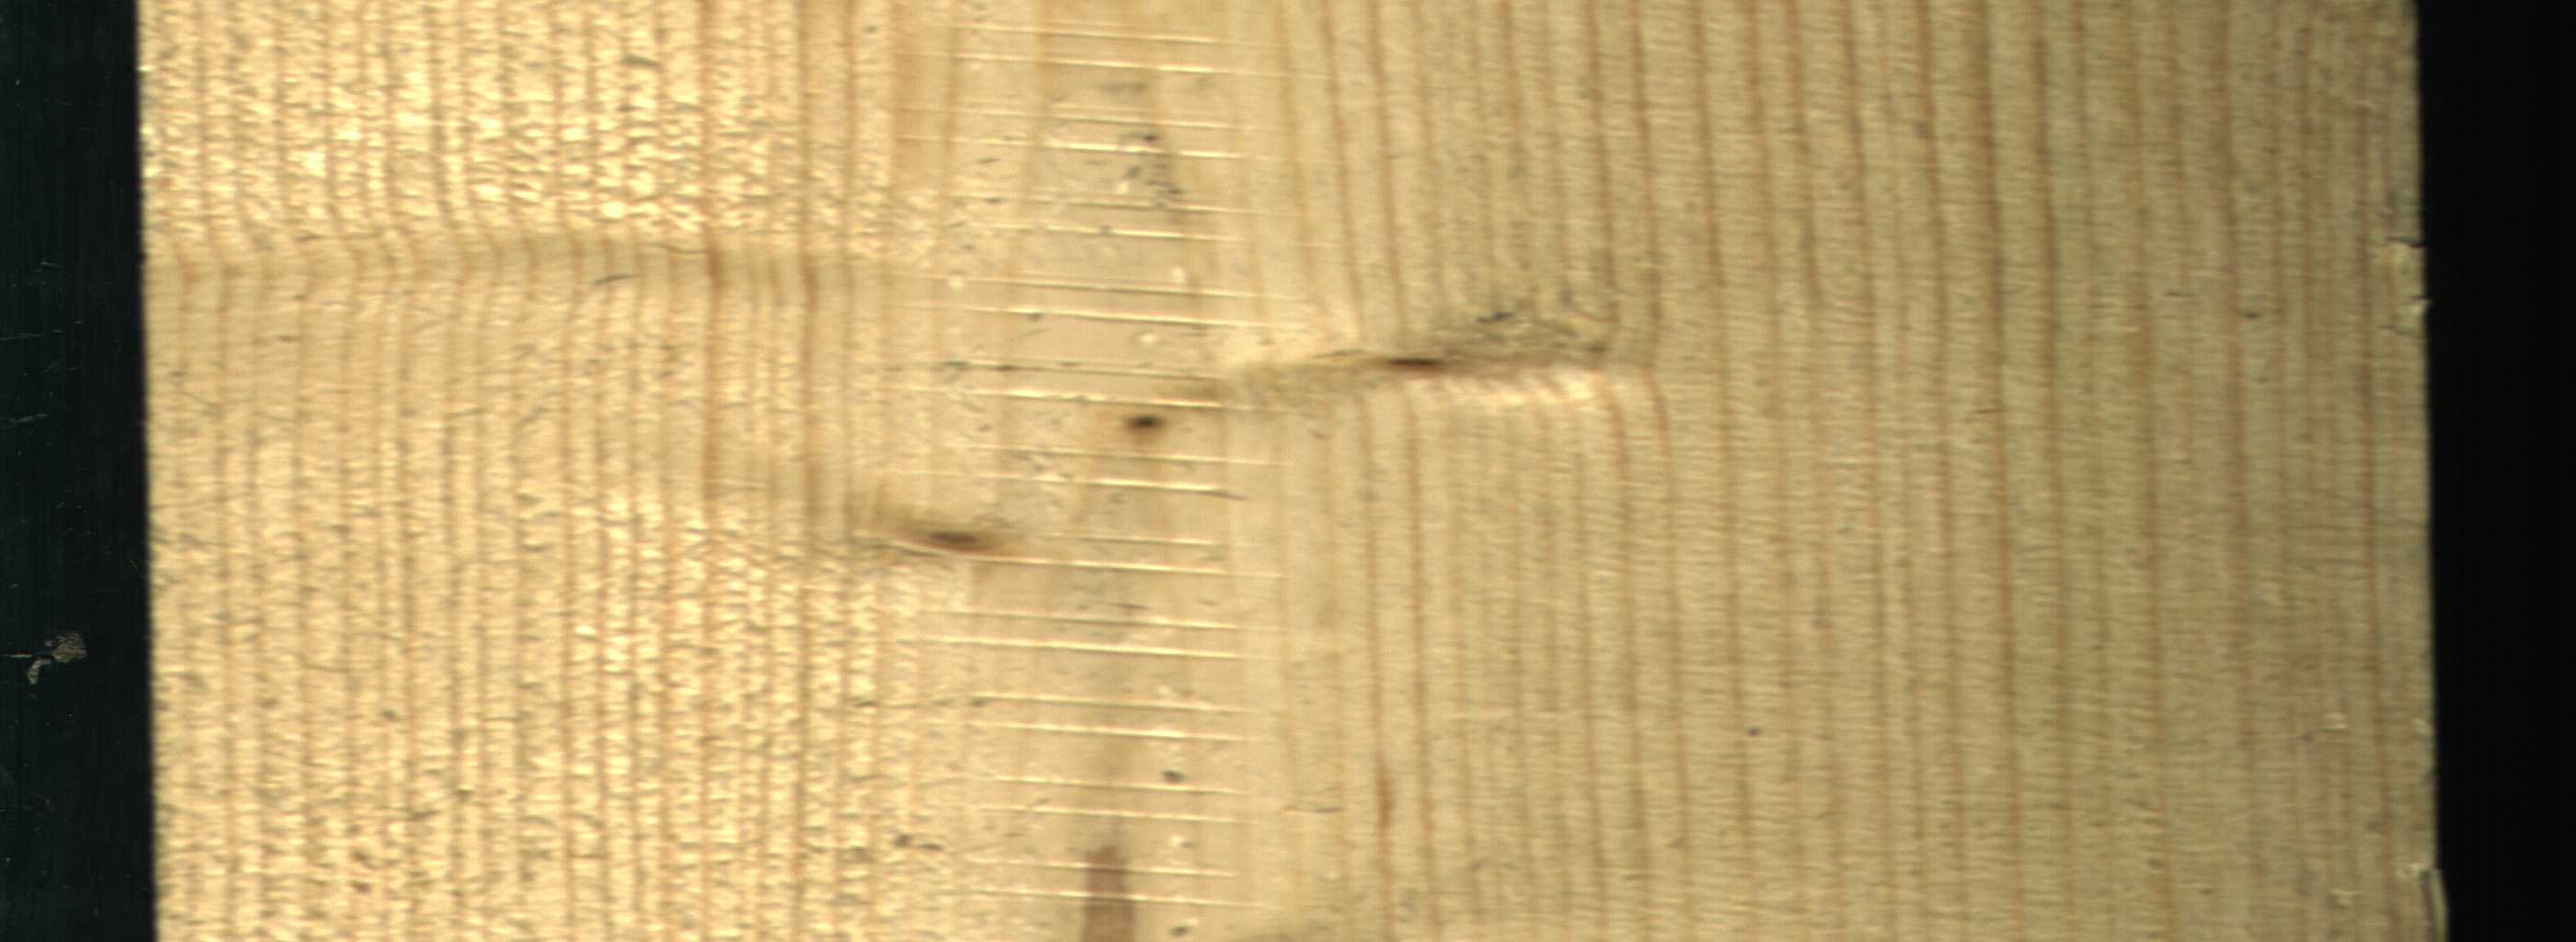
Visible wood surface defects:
Quartzity
Live_Knot
Live_Knot
Live_Knot